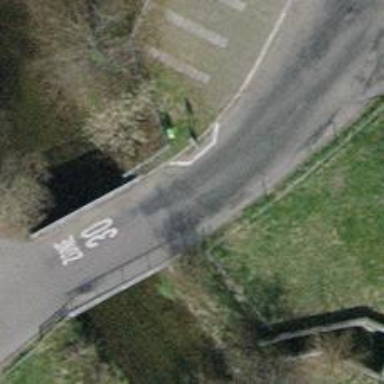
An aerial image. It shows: Residential road with paved surface that features bridge.